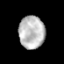
Tissue: prostate
Cell type: T cells
Senescence score: 0.3577
Nuclear area (px): 829
Mean DAPI intensity: 187.288